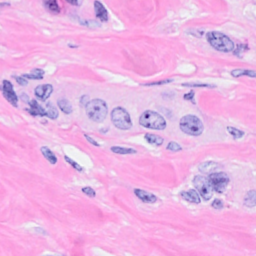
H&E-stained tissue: Breast